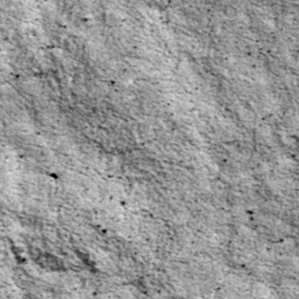
Label: non_frost